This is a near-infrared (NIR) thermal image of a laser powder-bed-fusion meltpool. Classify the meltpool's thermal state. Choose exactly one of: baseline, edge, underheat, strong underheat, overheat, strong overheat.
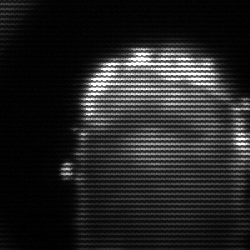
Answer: baseline